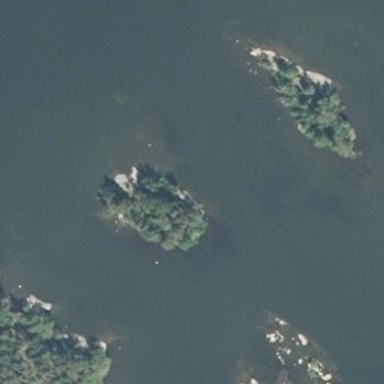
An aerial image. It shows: Islet.